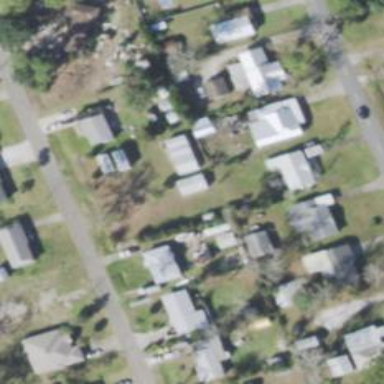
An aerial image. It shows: Residential area composed of single-family homes.